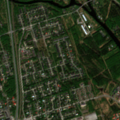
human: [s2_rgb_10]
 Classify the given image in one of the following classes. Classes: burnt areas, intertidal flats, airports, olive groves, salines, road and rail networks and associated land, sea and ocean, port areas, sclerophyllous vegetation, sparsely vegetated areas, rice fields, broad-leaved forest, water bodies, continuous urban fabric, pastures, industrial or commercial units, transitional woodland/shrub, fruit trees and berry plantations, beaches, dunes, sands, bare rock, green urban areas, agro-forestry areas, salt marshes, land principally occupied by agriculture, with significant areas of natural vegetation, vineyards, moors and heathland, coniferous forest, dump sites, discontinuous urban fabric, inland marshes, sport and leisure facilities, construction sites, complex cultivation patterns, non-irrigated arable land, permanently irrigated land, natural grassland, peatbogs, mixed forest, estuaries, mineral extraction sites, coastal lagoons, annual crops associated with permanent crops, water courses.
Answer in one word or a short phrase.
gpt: discontinuous urban fabric, mixed forest